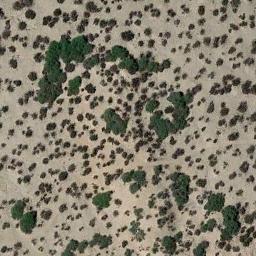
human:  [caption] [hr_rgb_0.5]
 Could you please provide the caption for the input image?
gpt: Chaparral is distributed cluster by cluster on the sand .

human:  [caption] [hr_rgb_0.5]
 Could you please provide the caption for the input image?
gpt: There are many different kinds of bushes make up the chaparral in the bare land .

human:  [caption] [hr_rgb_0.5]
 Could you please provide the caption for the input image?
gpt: Some green chaparrals of different sizes grow in the desert .

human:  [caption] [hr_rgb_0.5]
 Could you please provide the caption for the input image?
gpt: There are several trees and some weeds in this desert .

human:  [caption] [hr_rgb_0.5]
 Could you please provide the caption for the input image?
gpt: The middle of the chaparral is dense .